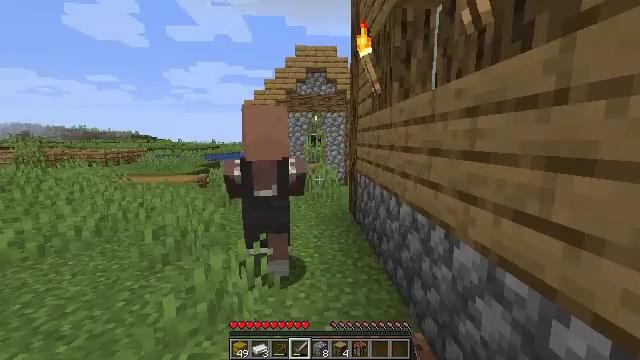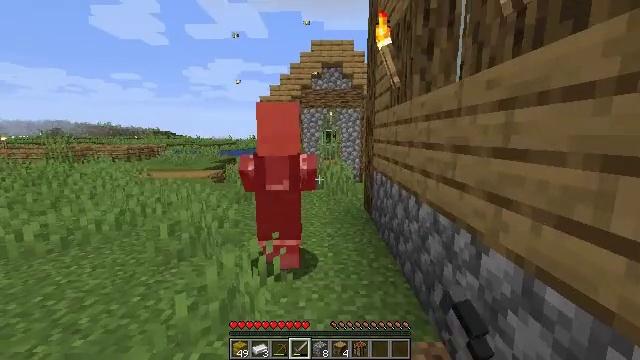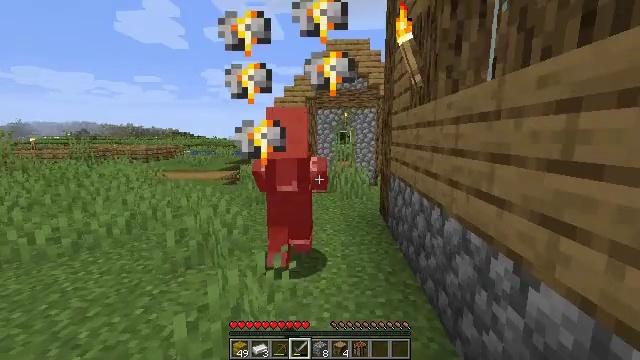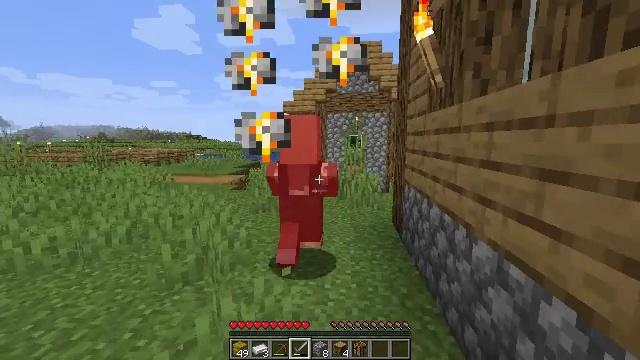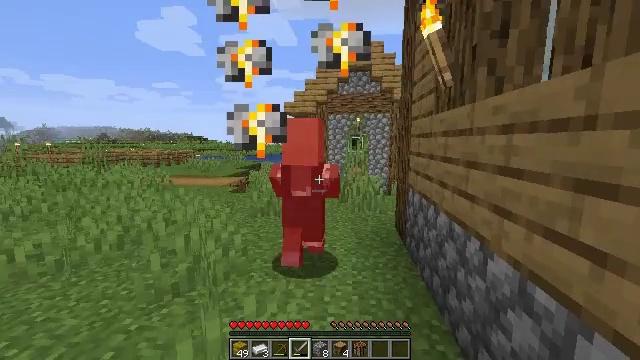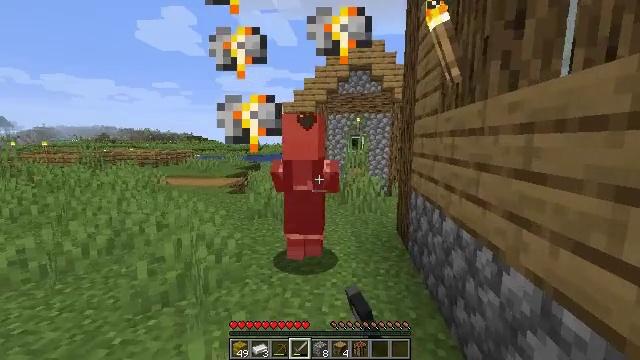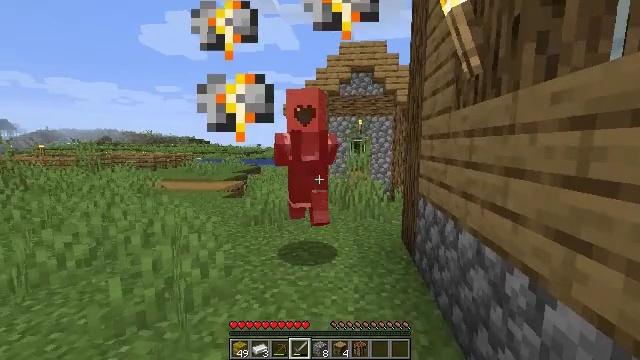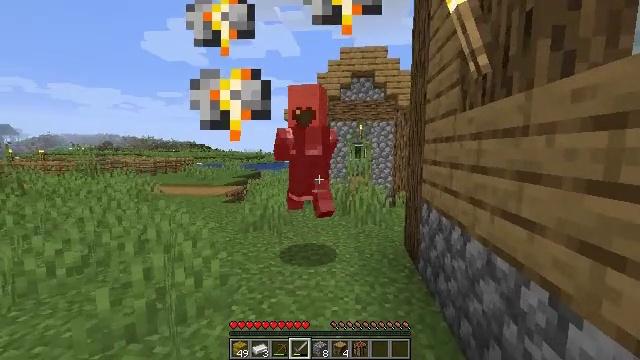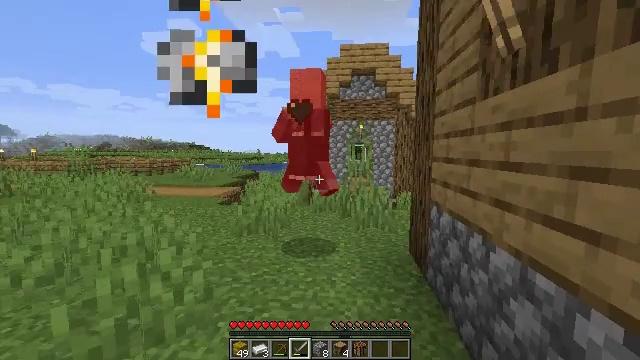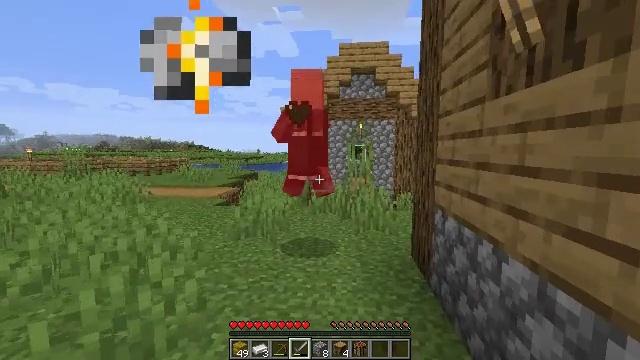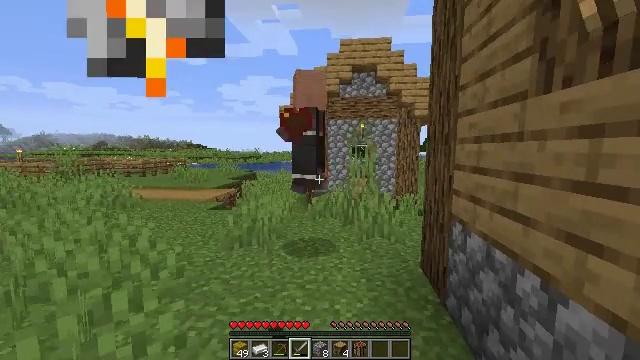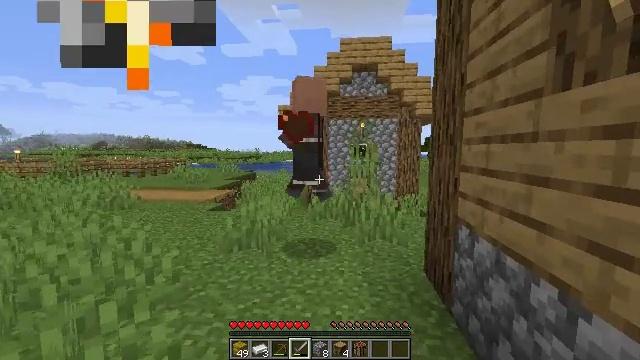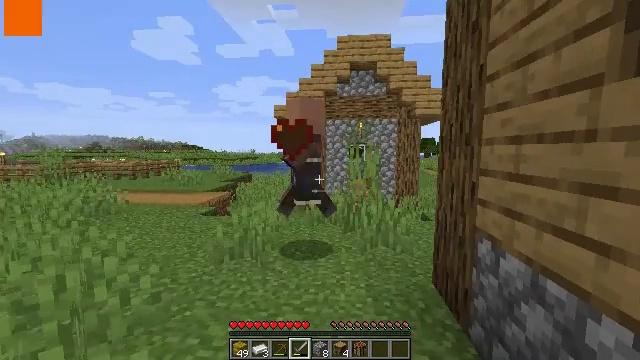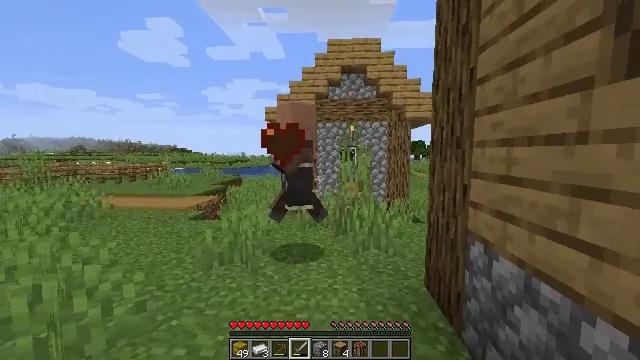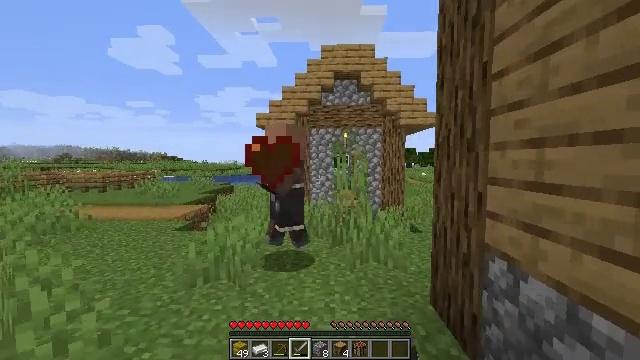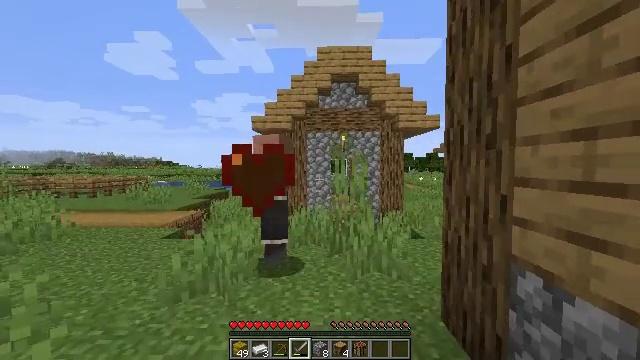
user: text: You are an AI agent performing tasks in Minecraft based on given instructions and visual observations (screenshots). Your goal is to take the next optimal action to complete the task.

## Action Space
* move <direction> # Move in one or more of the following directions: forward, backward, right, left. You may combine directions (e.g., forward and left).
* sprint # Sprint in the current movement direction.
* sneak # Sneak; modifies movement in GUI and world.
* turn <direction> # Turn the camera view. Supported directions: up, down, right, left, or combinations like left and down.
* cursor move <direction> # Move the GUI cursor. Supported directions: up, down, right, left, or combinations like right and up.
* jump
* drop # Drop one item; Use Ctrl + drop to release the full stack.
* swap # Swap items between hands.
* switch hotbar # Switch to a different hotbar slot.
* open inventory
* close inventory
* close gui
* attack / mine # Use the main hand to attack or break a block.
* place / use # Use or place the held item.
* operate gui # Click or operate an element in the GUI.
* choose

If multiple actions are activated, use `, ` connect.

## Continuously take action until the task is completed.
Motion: motion action
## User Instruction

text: Attack the villager.
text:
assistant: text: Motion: move forward, turn left, attack / mine
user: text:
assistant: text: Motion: move forward, turn left, attack / mine
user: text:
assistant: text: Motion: move forward, turn left
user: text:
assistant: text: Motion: move forward, attack / mine
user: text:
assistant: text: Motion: move forward, attack / mine
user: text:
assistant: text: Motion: move forward, attack / mine
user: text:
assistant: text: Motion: move forward, turn up
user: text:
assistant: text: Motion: move forward
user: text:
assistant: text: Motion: move forward, attack / mine
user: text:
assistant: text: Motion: move forward, attack / mine
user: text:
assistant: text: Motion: move forward, attack / mine
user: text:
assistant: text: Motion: move forward
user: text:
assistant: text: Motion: move forward, turn right
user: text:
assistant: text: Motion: move forward, turn right and up
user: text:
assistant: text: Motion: move forward
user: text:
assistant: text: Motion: move forward
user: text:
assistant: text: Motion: move forward
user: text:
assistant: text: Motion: move forward
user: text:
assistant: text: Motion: move forward
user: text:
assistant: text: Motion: move forward, turn left
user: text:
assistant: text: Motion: move forward, turn left
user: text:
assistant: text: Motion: move forward, turn left
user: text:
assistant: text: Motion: move forward, turn left
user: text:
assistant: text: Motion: move forward, turn left
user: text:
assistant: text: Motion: move forward, turn left, attack / mine
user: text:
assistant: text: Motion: move forward, turn left, attack / mine
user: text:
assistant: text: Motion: move forward, attack / mine
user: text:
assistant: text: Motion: move forward, turn left
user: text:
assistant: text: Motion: move forward, turn left
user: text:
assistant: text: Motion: move forward, turn left, attack / mine